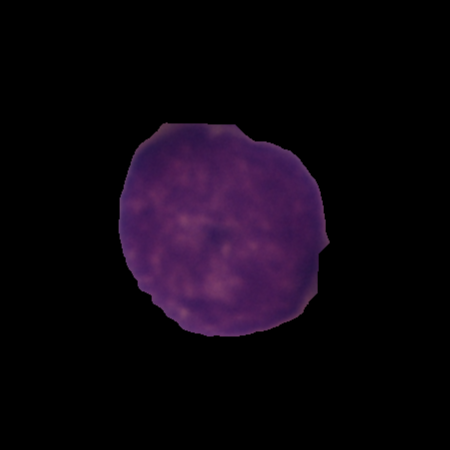
Label: cancer